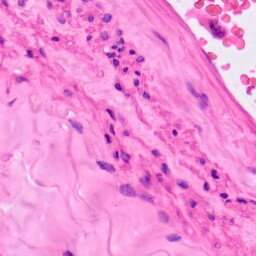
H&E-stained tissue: Lung